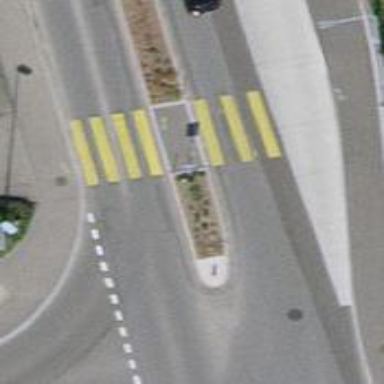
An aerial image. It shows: Uncontrolled zebra crossing with central island.